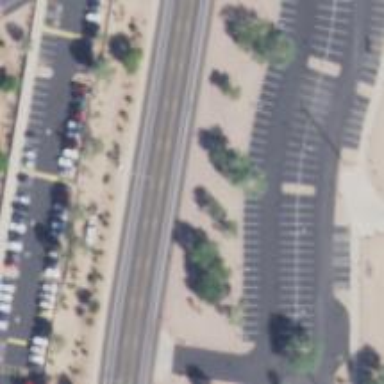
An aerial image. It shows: Left sidewalk along asphalt tertiary road.